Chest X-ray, PA view. Patient: 48 years old, sex F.
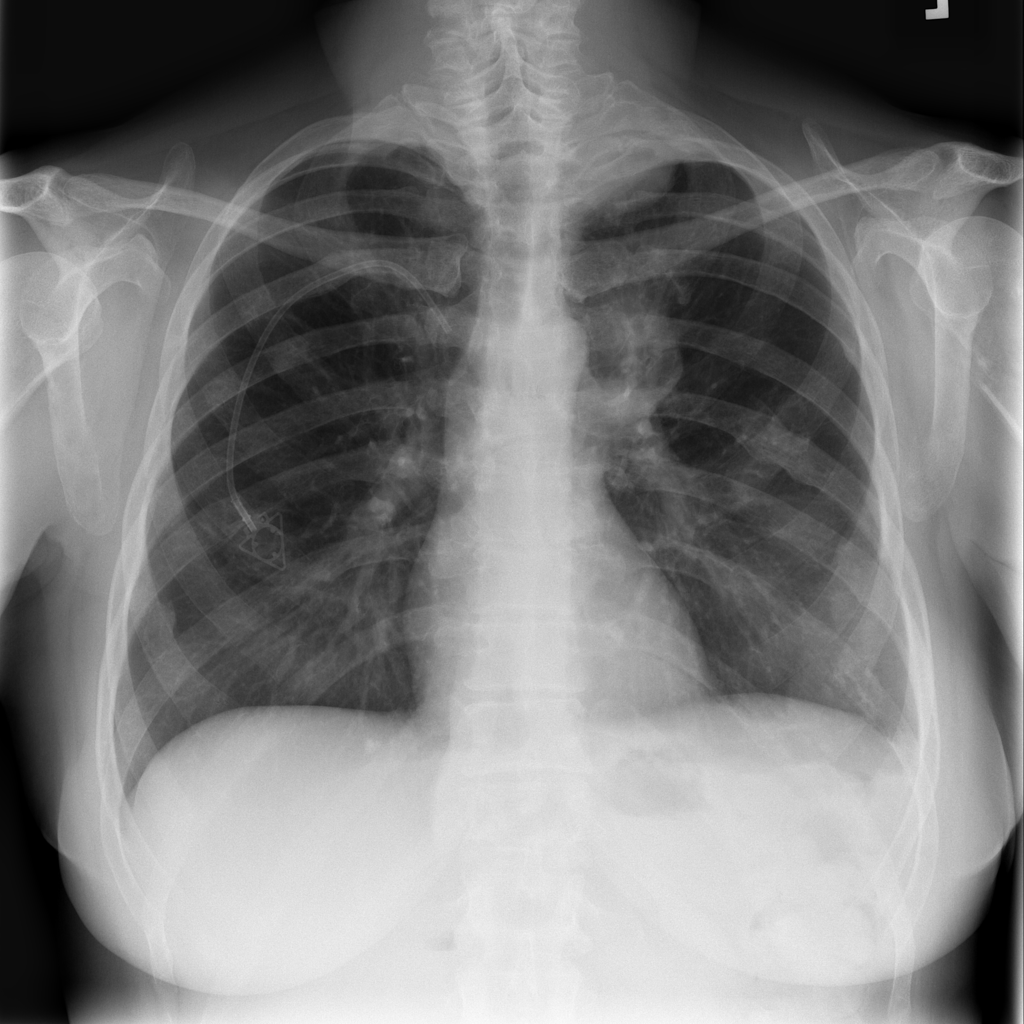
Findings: Mass, Nodule